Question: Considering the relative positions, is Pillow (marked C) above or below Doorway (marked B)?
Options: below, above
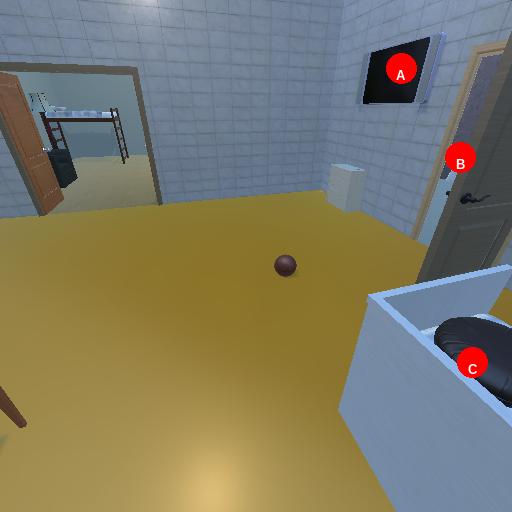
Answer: below